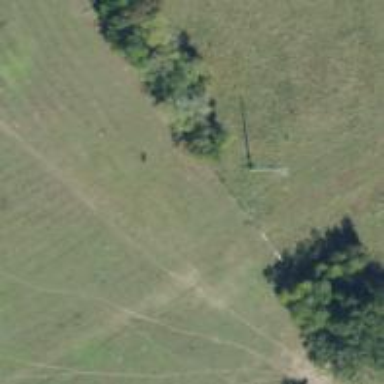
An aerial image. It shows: Power pole.